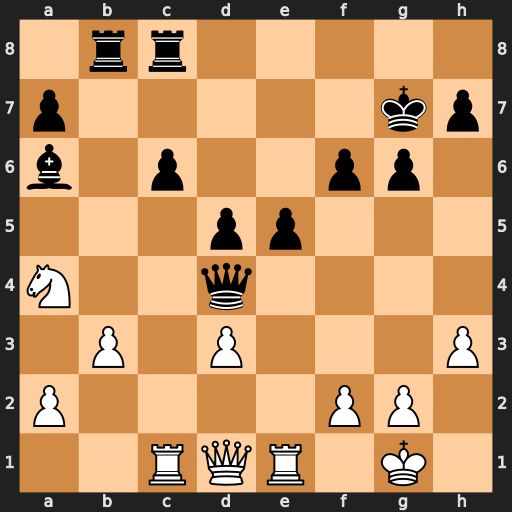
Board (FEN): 1rr5/p5kp/b1p2pp1/3pp3/N2q4/1P1P3P/P4PP1/2RQR1K1
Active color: w
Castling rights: -
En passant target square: -
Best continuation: Nc5 Re8 Nxa6 Rb6 Nc5